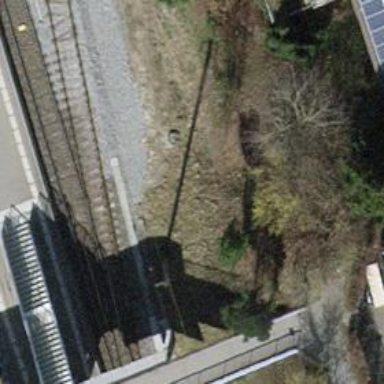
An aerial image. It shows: Railway buffer stop.